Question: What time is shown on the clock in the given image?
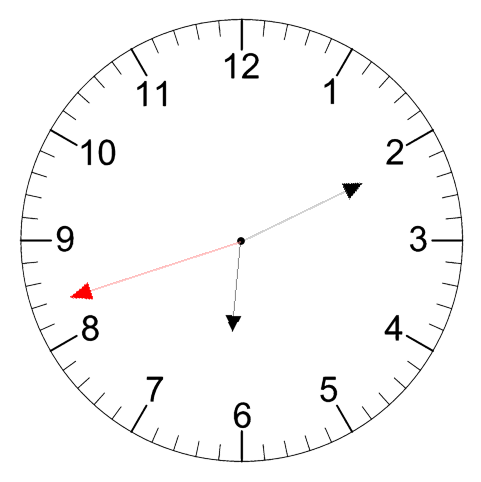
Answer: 06:10:42